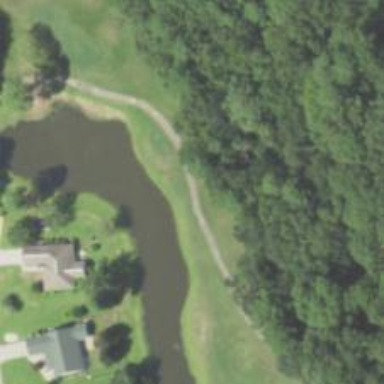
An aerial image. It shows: Path designated for golf carts.